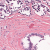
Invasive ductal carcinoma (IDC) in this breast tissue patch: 1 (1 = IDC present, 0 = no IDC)